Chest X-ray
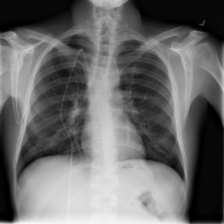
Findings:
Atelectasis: negative
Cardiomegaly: negative
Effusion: negative
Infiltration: negative
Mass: negative
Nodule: negative
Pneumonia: negative
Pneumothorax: negative
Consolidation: negative
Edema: negative
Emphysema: negative
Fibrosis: negative
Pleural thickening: negative
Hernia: negative